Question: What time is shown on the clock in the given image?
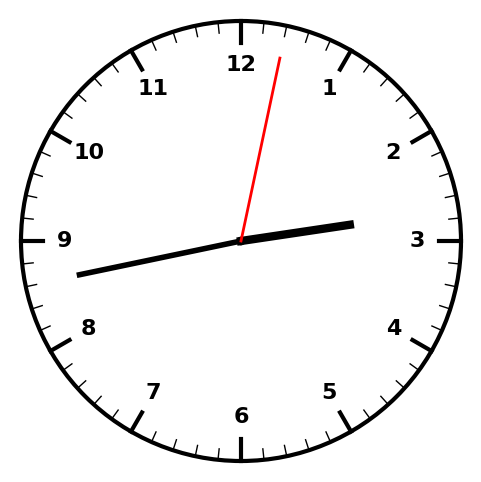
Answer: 02:43:02